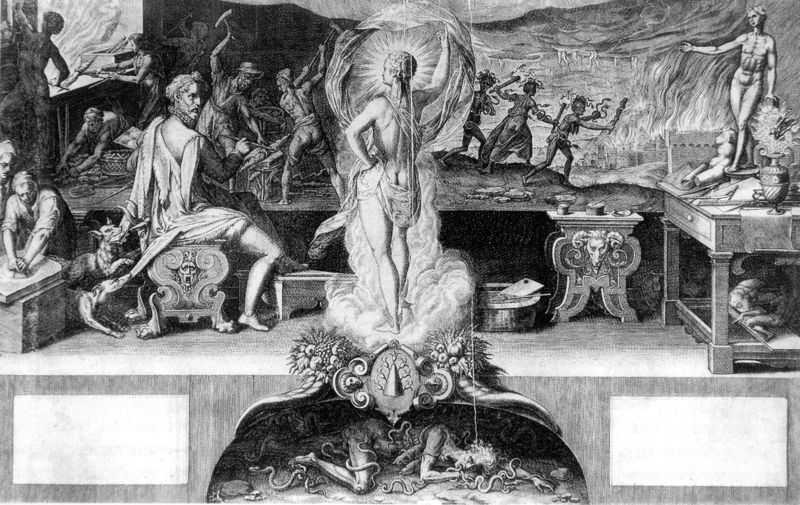
Titel: Die Klage der Malerei
Künstler: Cornellis Cort
Standort: New York
Institution: The Metropolitan Museum of Art
Schlagwörter: akt, dunkel, felsen, feuer, gemälde, himmel, kampf, lendenschurz, mann, nackt, schatten, weiß, wolken, akte, landschaft, menschen, sitzen, blumen, frau, grau, hell, hintergrund, holz, licht, marmor, männer, raum, rücken, schwarz, szene, tisch, zeichnung, ölbild, hund, schirm, tier, tiere, tuch, wolke, leiche, schüssel, sockel, stehen, stein, tod, tot, toter, füllhorn, horn, möbel, rauch, sonne, figur, gewand, stehend, höhle, renaissance, arbeit, kinder, engel, skulptur, statue, vase, beine, hintern, holzschnitt, rückenansicht, modell, arbeiten, berge, grafik, graphik, bank, empore, grisaille, schemel, arbeiter, figuren, chair, men, sword, women, arm, bench, black, figures, gray, grey, painting, sitting, table, woman, wandmalerei, atelier, maler, muse, print, tischchen, brot, kammer, podest, gestalt, flucht, nische, hacken, antike, medaillon, flammen, strahlen, rückenakt, rückenfigur, steht, druck, schwarzweiss, holzstich, radierung, stich, künstler, faust, schlange, allegorie, göttin, altar, gestalten, fries, wappen, gebein, heiligenschein, skelett, skulpturen, handwerker, sarg, werkstatt, nimbus, smoke, grab, hammer, fegefeuer, götter, hölle, verdammnis, angel, cloud, fruit, man, naked, nude, krieger, building, head, schlangen, erscheinung, death, stand, heilige, hörner, light, hermes, pyramide, block, emblem, wandbild, bock, scarf, animals, dog, dogs, allegory, devil, myth, saint, ziege, snakes, ungeheuer, faces, hacke, auferstehung, dead, aureole, town, bauen, geist, geister, unterwelt, werkstadt, mager, bildhauer, gewölbt, feast, pose, schwarz/weiß, grabkammer, füllhörner, architect, statues, fackeln, artist, butt, painter, widder, schmied, schmiede, legs, war, mandorla, palmette, timber, fire, gebeine, god, goddess, mythical, glorie, strahlenkranz, amboss, aura, goat, sheep, heiligenkranz, work, bloß, freimaurer, flames, epiphanie, carving, worker, würmer, scrub, erdgeist, gewürm, gorgonen, keulen, neidkopf, verwesen, lion, body, wing, goats, mural, industry, tools, vision, ass, halo, werksatt, amphora, appear, post, weapons, forge, chopping, demon, demons, shining, workmen, torches, paintbrush, scream, worms, buttocks, scraping, artisans, ax, glowing, falmes, decomposition